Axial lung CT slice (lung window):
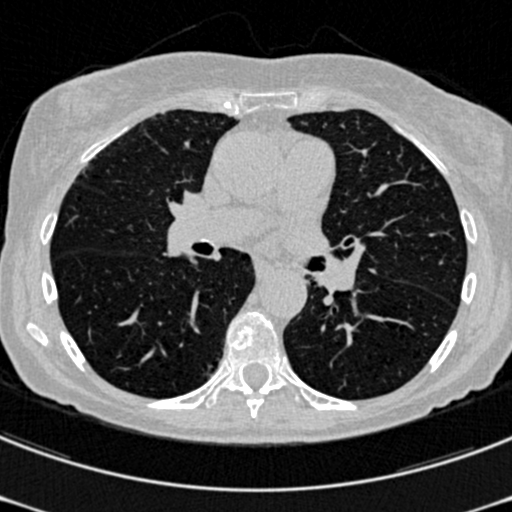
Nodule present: no